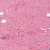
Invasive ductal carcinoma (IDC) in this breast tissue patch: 1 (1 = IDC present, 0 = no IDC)